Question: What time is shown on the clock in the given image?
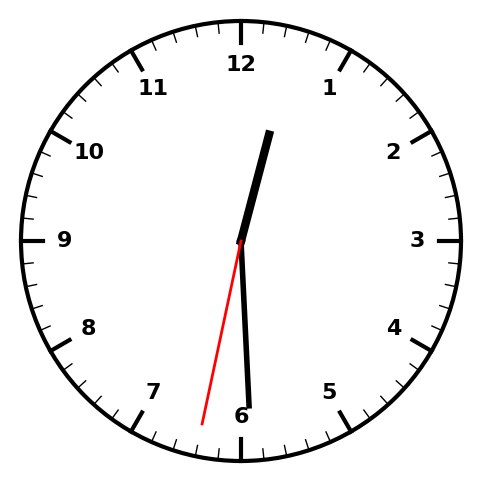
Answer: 12:29:32